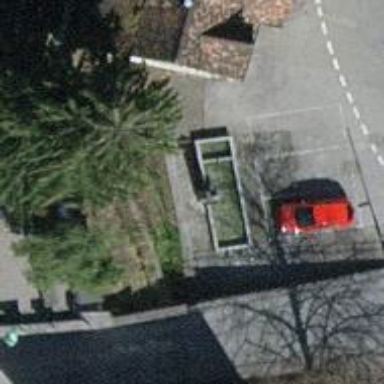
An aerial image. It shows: Fountain.